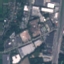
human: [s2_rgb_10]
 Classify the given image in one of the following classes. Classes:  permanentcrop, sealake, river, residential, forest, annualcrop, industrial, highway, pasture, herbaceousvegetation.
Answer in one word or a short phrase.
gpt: Industrial